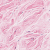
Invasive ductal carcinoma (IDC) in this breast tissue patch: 0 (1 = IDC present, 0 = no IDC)